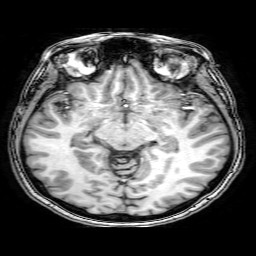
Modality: T1w
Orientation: coronal
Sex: female
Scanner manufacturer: philips
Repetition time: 0.008098 s
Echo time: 0.0037 s